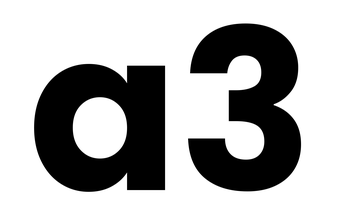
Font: Poppins-Bold